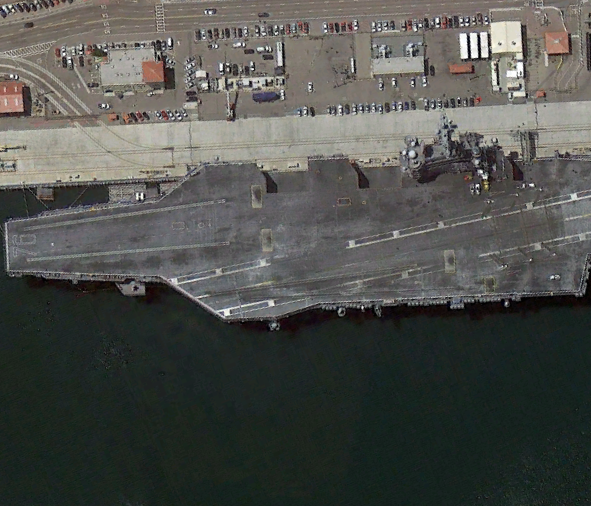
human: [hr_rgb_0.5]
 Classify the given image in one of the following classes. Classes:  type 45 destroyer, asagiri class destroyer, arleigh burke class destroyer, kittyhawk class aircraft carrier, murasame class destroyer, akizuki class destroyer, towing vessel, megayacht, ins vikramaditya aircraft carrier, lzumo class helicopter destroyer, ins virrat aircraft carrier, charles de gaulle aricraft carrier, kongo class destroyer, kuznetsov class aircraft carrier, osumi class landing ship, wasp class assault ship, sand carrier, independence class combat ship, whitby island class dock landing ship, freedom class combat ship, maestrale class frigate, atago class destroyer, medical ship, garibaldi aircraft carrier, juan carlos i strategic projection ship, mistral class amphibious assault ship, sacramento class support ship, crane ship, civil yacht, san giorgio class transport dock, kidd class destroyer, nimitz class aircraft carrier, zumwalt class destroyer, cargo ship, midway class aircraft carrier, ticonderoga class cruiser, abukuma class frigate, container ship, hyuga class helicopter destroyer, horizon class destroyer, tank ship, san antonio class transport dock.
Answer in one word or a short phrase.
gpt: Nimitz class aircraft carrier